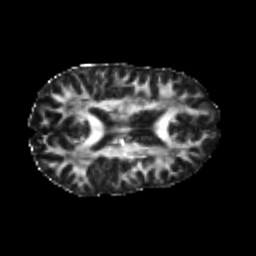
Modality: FA
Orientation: axial
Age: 23
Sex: female
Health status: healthy
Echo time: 0.074 s